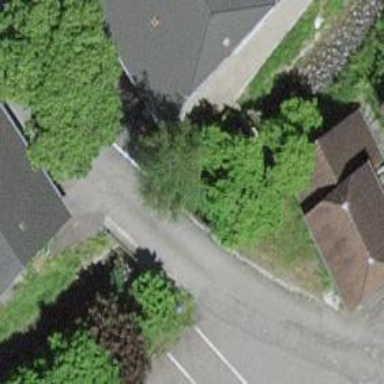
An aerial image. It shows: Residential road with asphalt surface that features bridge.